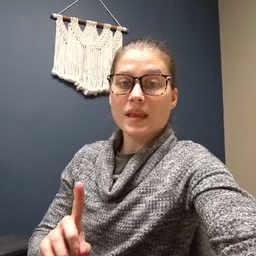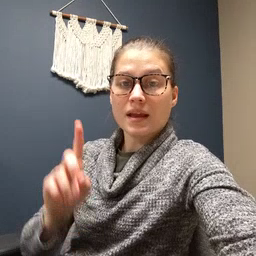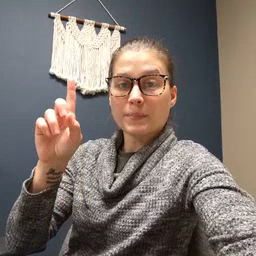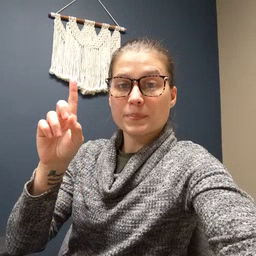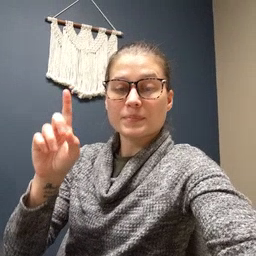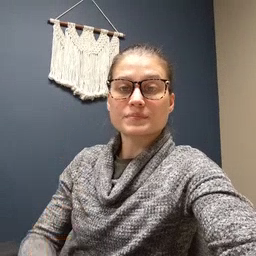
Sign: up